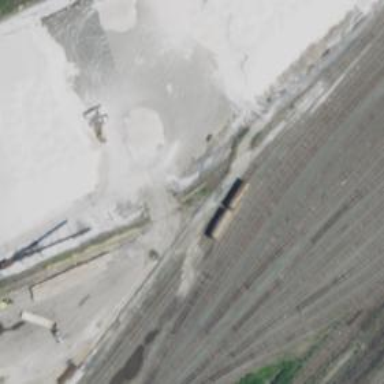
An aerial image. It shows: Rail spur service.